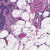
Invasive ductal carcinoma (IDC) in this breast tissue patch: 0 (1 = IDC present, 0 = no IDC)